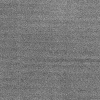
Atmospheric dust classification: dusty